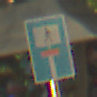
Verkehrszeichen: SackgasseFussgaengerDurchlaessig
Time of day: SunriseSunset
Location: Outdoor (Suburban)
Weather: Clear
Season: NotSpecified
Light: Natural